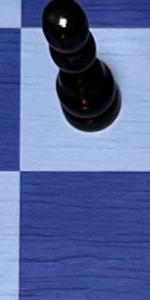
Label: Empty